Field crop: maize
Growth stage: 2
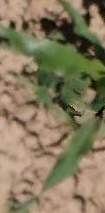
Species: maize